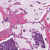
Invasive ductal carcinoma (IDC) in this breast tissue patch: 1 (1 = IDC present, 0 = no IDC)